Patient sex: M
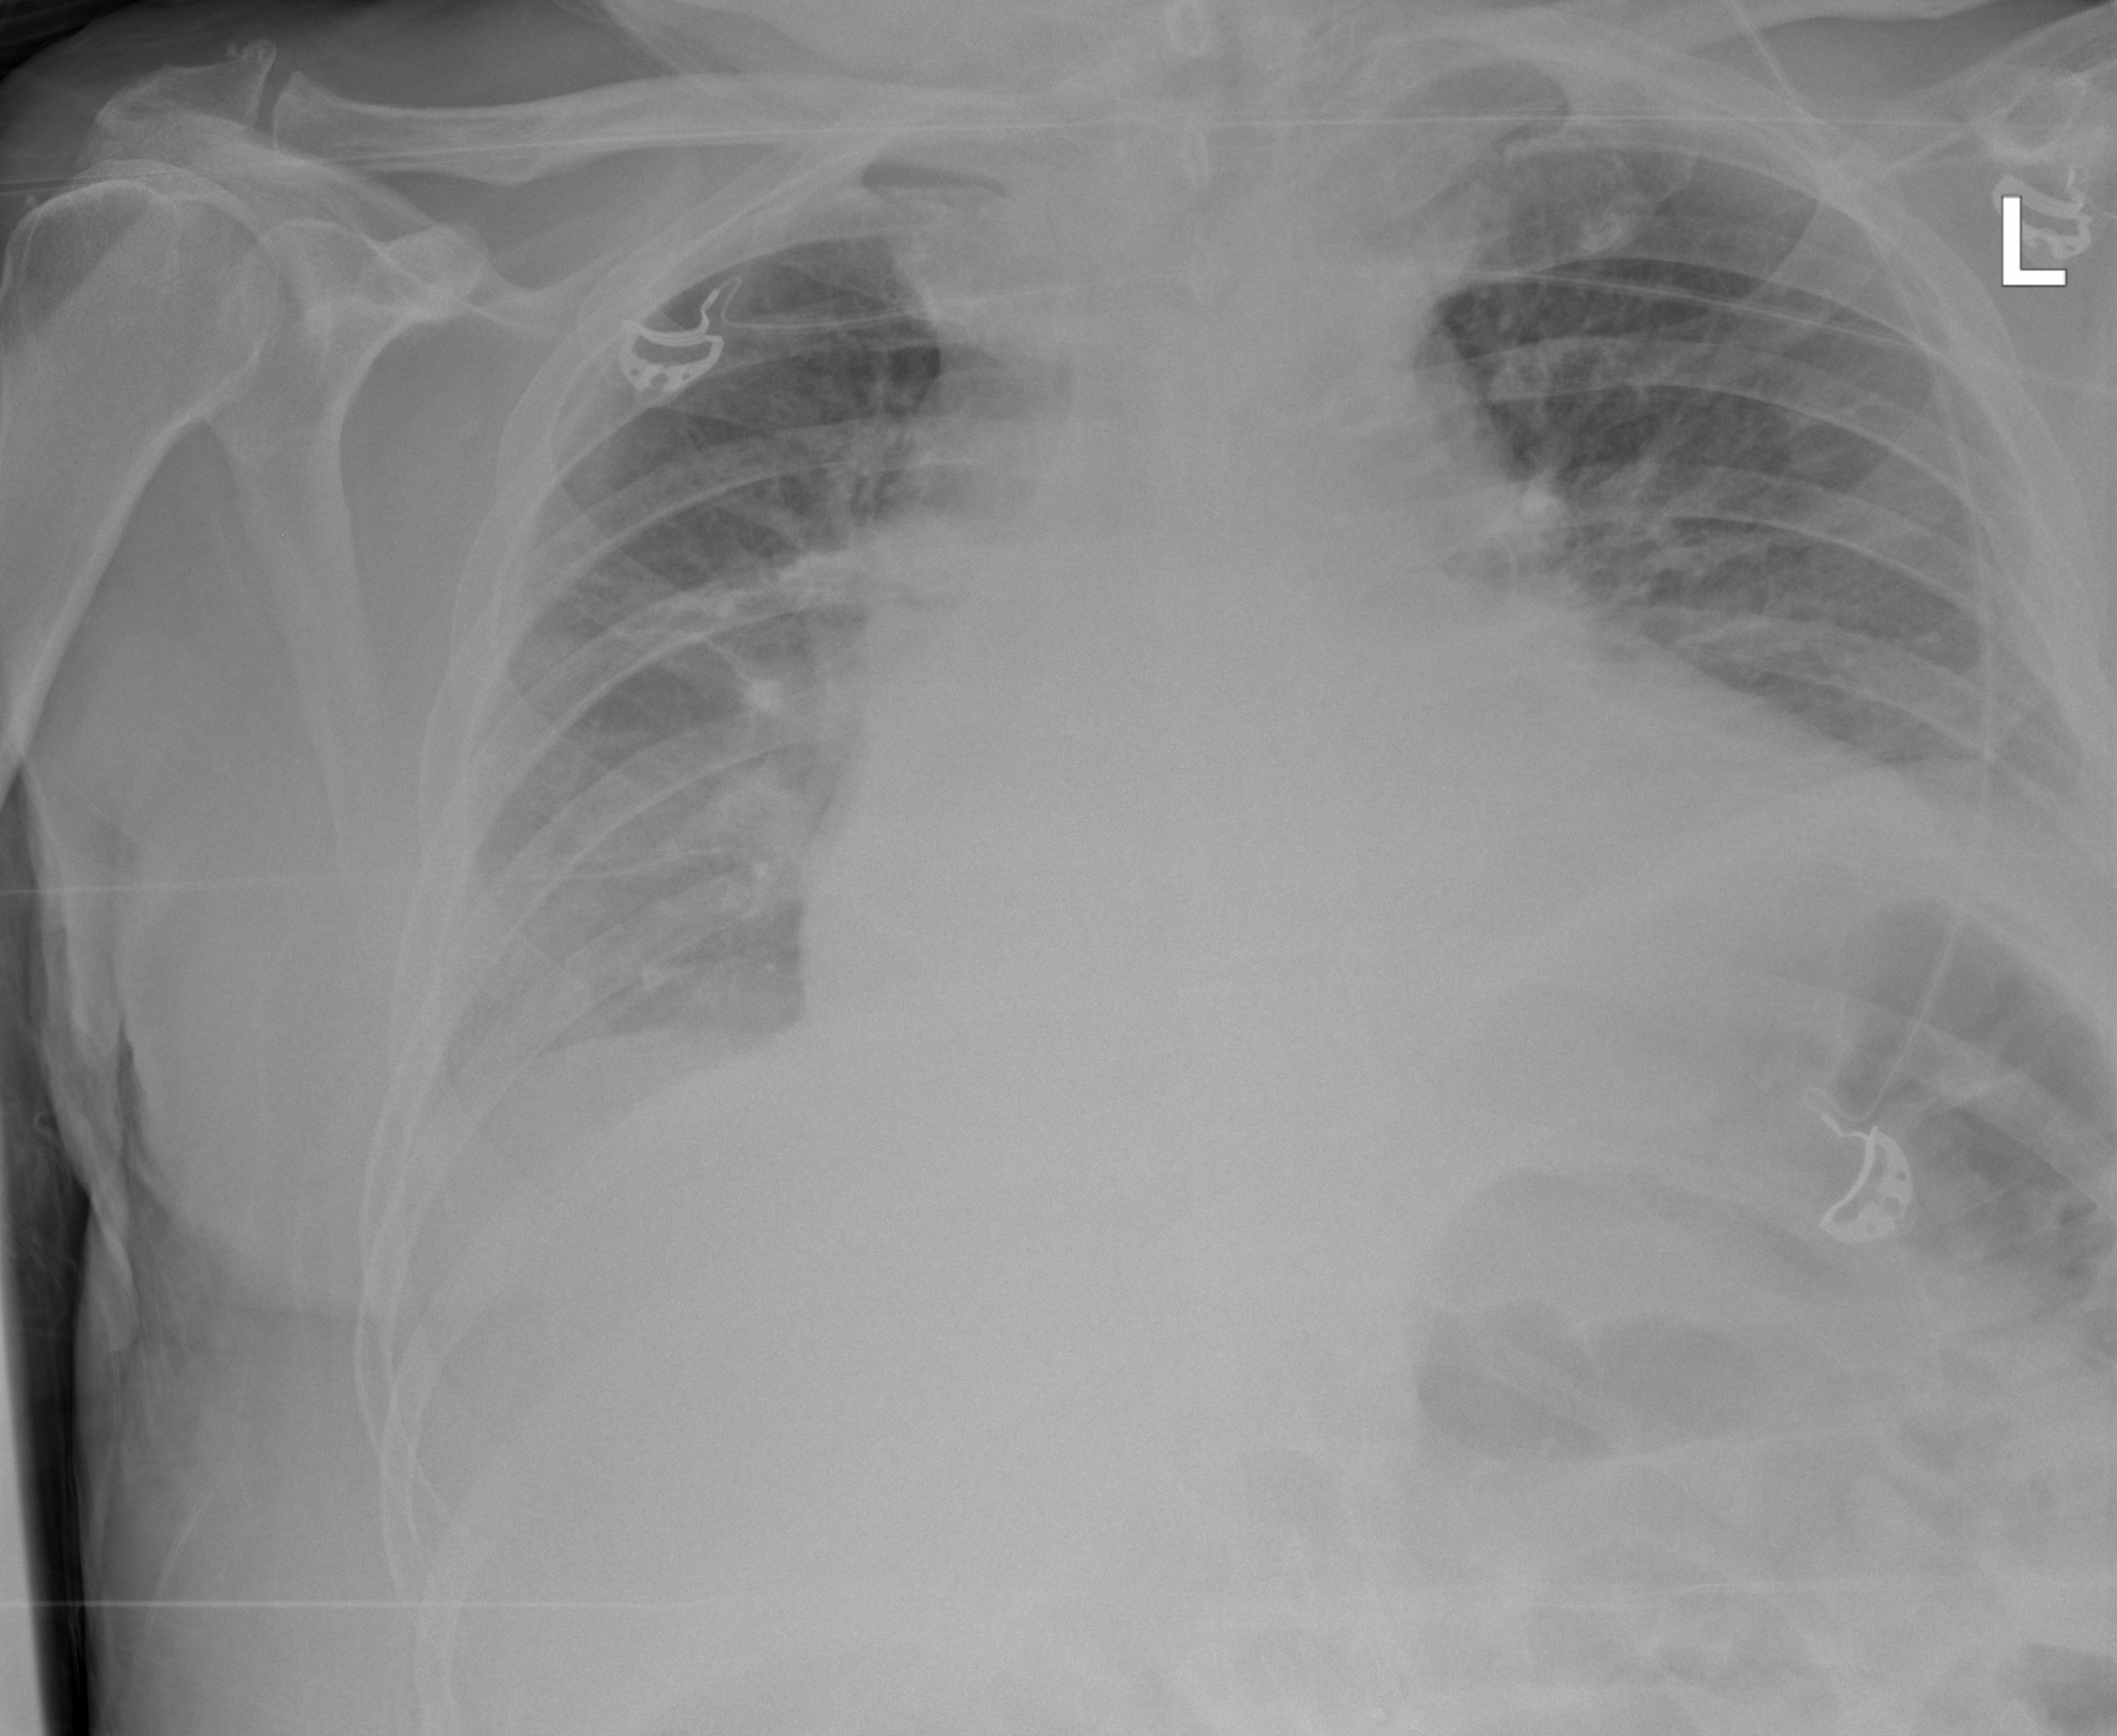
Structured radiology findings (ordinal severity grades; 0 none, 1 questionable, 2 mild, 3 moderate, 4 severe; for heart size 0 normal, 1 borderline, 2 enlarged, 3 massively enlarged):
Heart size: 2
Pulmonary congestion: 2
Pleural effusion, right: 2
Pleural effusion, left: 2
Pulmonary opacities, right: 1
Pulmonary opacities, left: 1
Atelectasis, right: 2
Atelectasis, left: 2